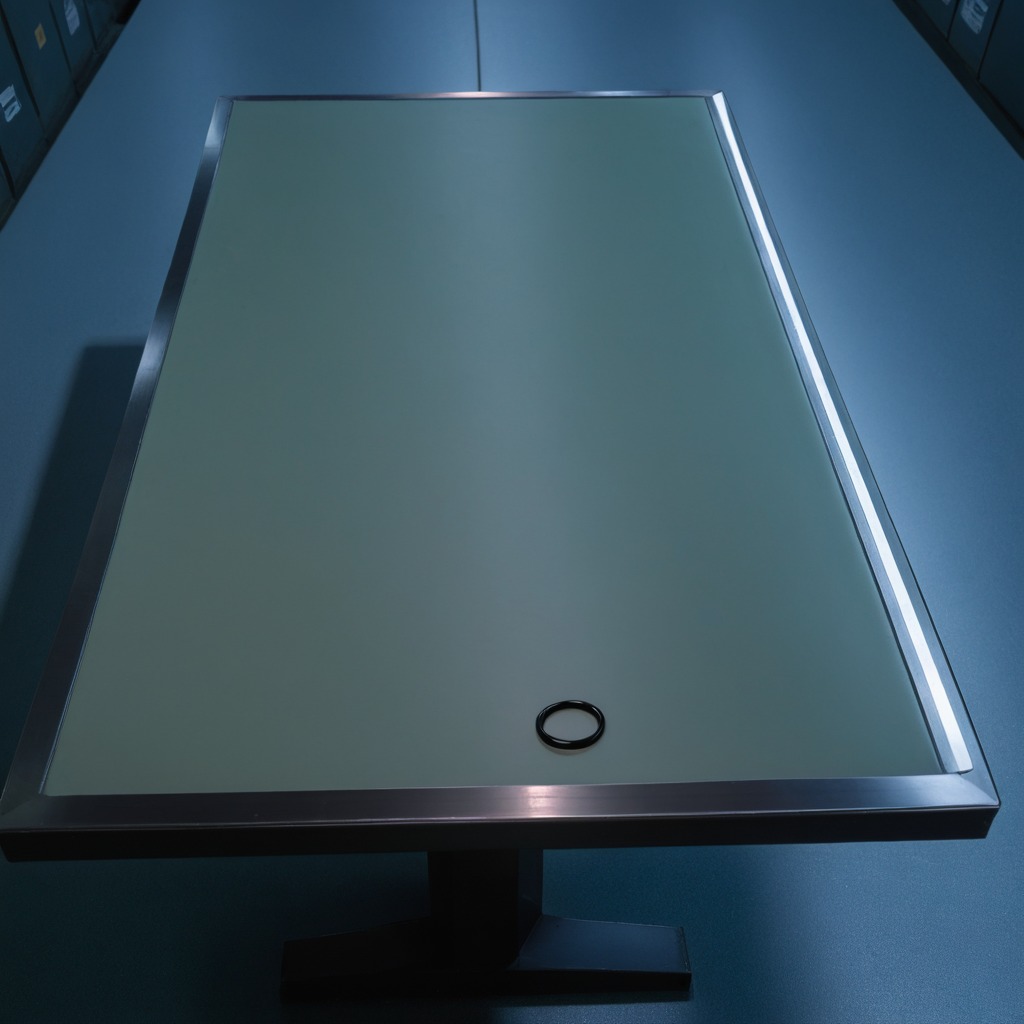
A rubber O-ring lies on the table in the railway signal maintenance room.